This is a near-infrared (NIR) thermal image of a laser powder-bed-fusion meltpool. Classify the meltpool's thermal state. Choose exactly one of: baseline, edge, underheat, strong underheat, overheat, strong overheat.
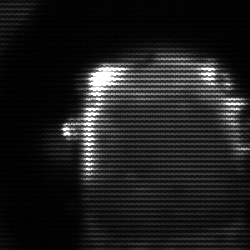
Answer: baseline